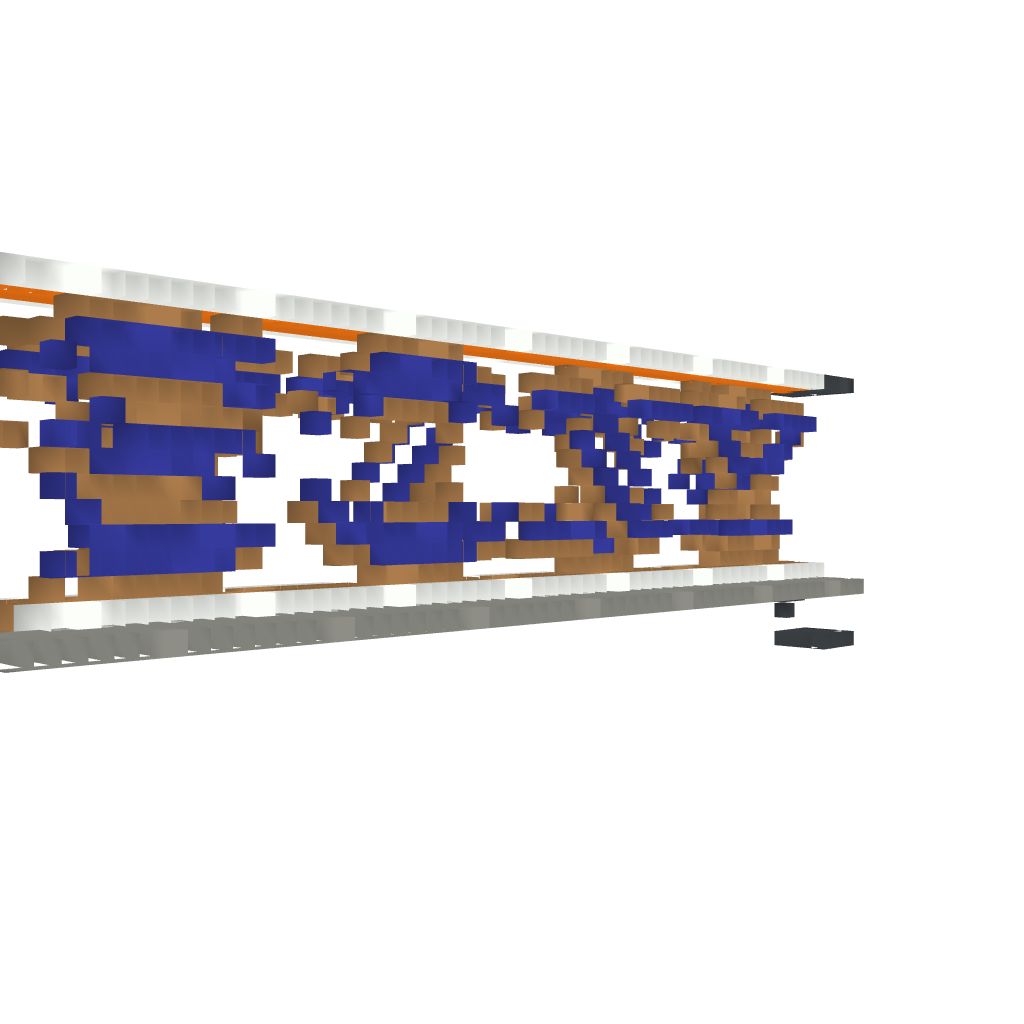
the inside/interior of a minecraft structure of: sony logo